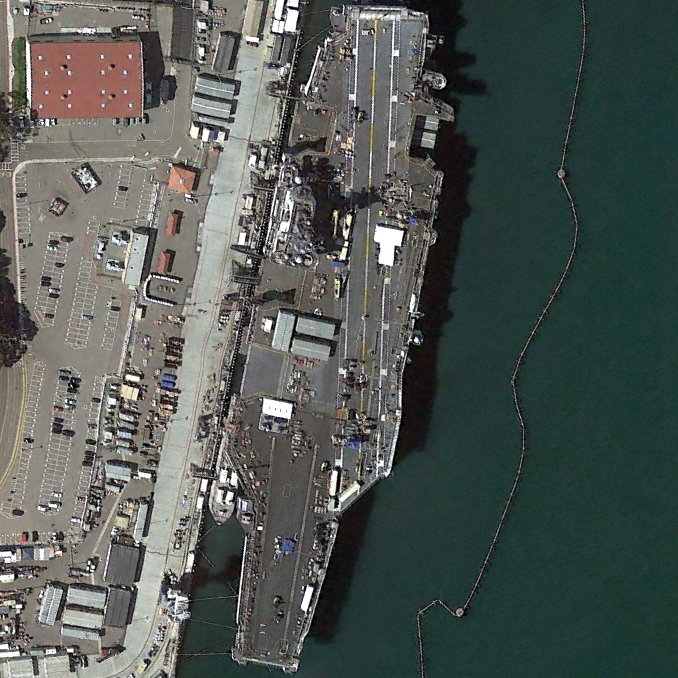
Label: aircraft_carrier